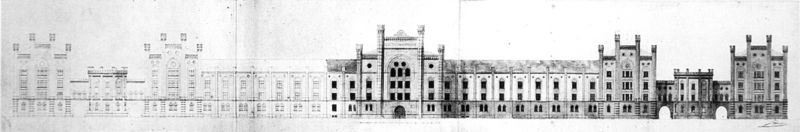
Titel: Entwurf zur Maximilian-II-Kaserne, München
Künstler: Matthias Berger
Standort: München
Institution: Architekturmuseum der Technischen Universität
Schlagwörter: dunkel, flügel, himmel, wasser, weiß, fenster, frankreich, grau, hell, schwarz, skizze, straße, tür, zeichnung, anlage, dach, gebäude, haus, schloss, alt, architektur, blass, lang, signatur, häuser, brücke, blatt, front, renaissance, turm, schrift, papier, ansicht, bogen, fassade, fassaden, türen, fischer, dächer, giebel, mauer, grafik, graphik, linien, fabrik, rundbogen, falte, symmetrie, ornamente, durchgang, tor, zinnen, bögen, eingang, türmchen, türme, münchen, palast, torbogen, linie, mauerwerk, schwarz-weiss, text, bahnhof, reihe, entwurf, unvollendet, neu, fries, portal, tore, fensterreihen, sims, gesims, risalit, anwesen, halb, historismus, etagen, plan, entwurfszeichnung, kupferstich, stockwerke, ensemble, bau, parlament, bauten, brücken, klassizistisch, grundriss, bauwerk, palais, aufriss, architekturzeichnung, mittelrisalit, versailles, mittelbau, architekt, eckrisalit, fassadenansicht, risalite, satteldach, lisene, fensterfront, durchgänge, fensterachse, ecktürme, industriearchitektur, architekturplan, treppengiebel, völkerkundemuseum, petersburg, gebäudefront, fertig, runde fenster, verblasst, langgestreckt, monotonie, abwicklung, dreiflügelbau, panoramaansicht, bkatt#, architetk, aufriass